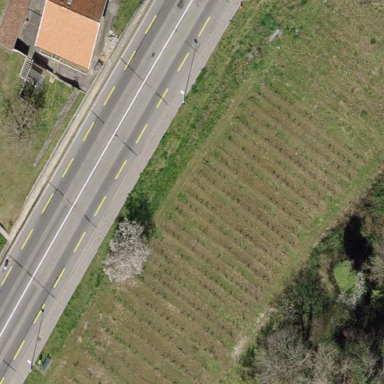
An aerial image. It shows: Vineyard growing grapes.